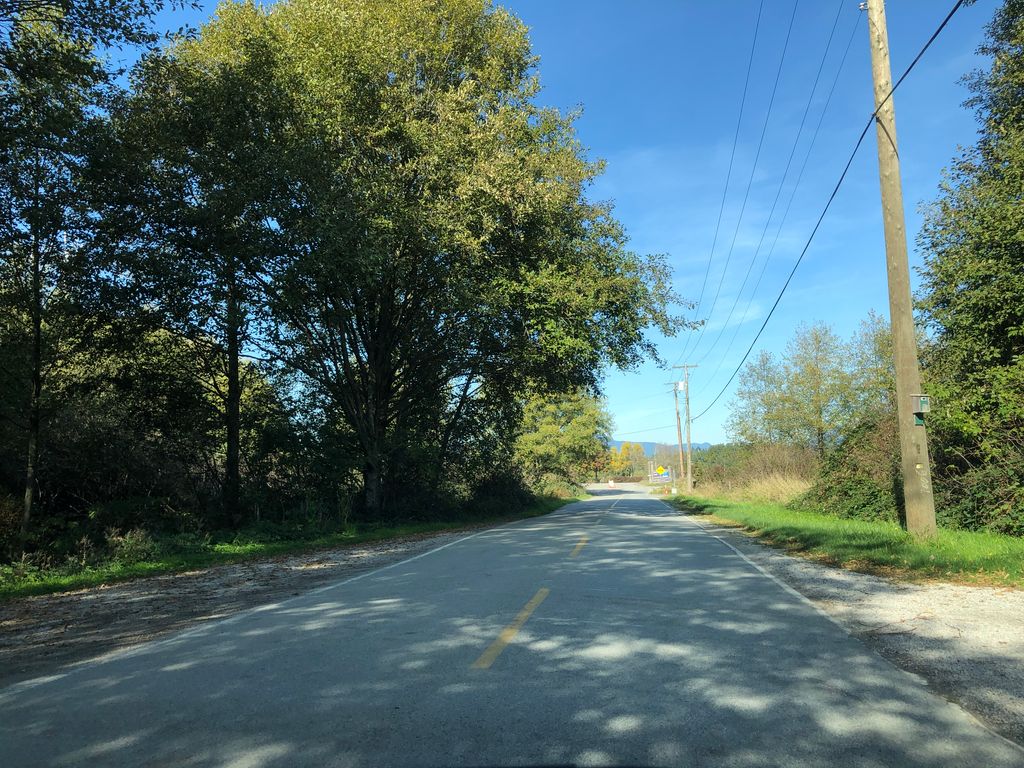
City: vancouver